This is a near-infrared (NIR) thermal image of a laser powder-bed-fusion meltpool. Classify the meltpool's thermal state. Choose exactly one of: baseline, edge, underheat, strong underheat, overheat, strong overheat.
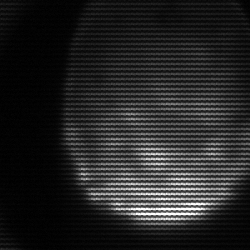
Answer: edge